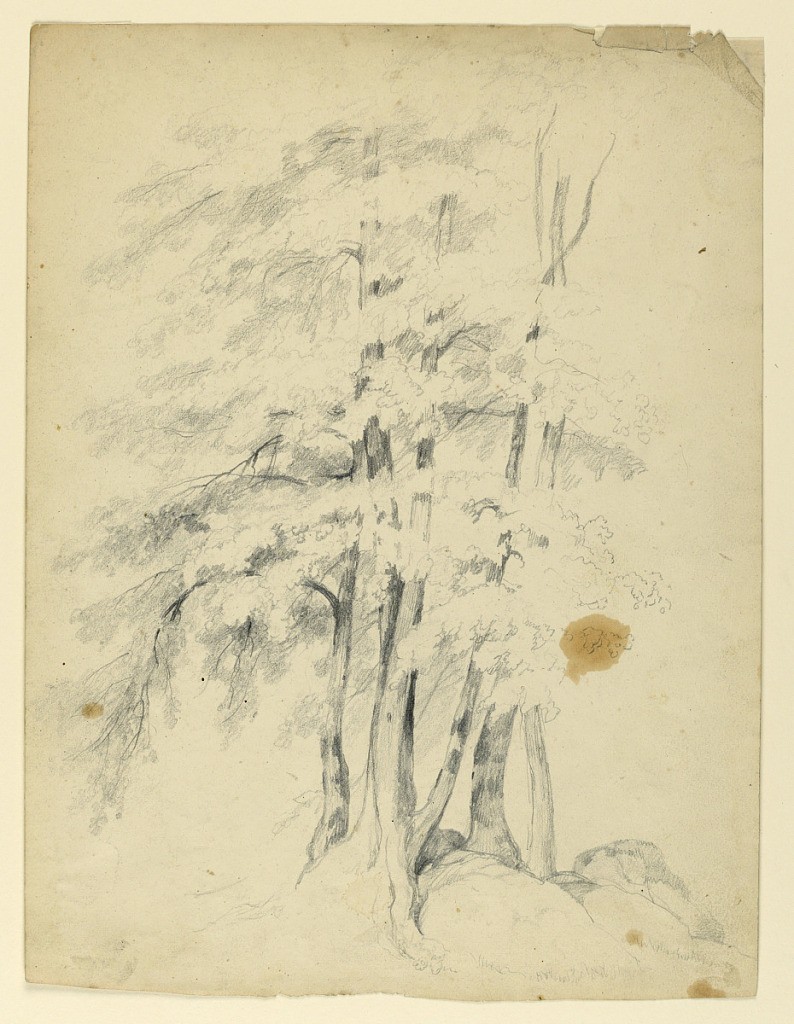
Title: Study of Black Birches
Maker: Daniel Huntington, American, 1816–1906
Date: ca. 1855
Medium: Graphite on cream wove paper
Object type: Drawing
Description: Study of a group of trees growing out of a cluster of rocks.